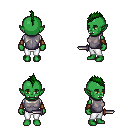
a pixel art fantasy rpg character, female body template, orc, green skin, steel chest armor, white pants, green mohawk hairstyle, cloth bracers, dagger, four views (front, back, left, right), 2x2 character sprite sheet, small pixel art, hard edges, no anti-aliasing